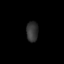
Tissue: lung
Cell type: Endothelial cells
Senescence score: 0.6178
Nuclear area (px): 233
Mean DAPI intensity: 51.292